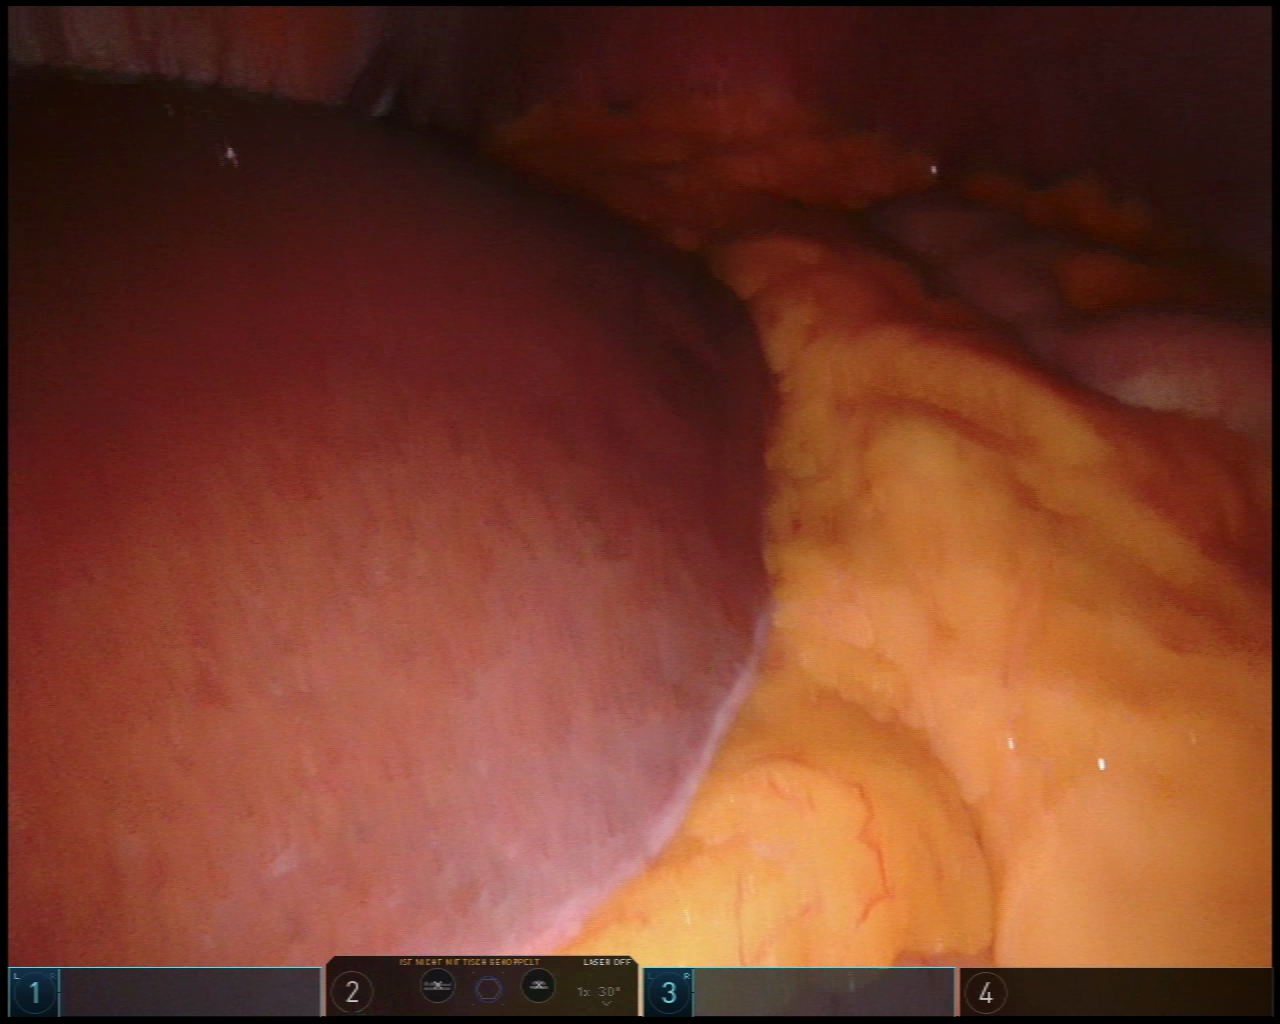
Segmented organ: liver
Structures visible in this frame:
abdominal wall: yes
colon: yes
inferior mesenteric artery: no
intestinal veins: no
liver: yes
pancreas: no
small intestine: no
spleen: no
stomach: no
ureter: no
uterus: no
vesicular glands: no